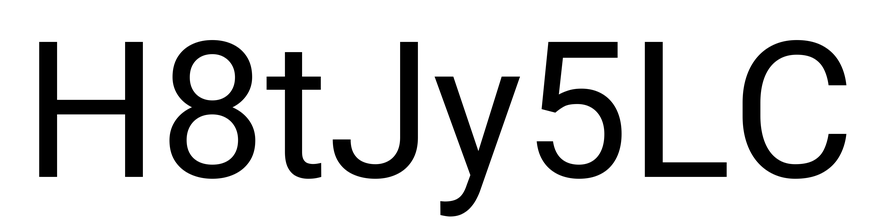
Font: Roboto_Regular